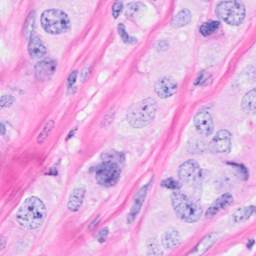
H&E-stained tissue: Breast